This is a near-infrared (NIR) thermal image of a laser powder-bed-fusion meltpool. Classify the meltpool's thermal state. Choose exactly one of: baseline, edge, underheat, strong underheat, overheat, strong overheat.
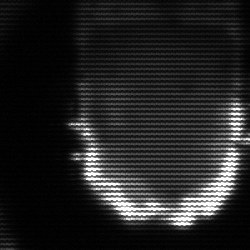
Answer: baseline